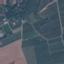
Land use / land cover class: PermanentCrop